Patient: sex M, age 67
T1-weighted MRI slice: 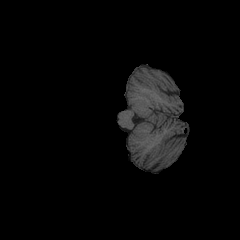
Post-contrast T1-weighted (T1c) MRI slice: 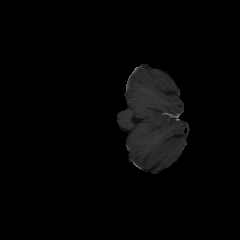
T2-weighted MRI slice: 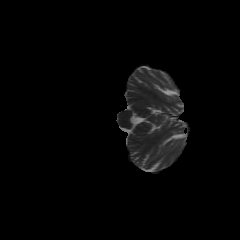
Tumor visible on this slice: no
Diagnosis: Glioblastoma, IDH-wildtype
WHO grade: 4